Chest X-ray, AP view. Patient: 61 years old, sex F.
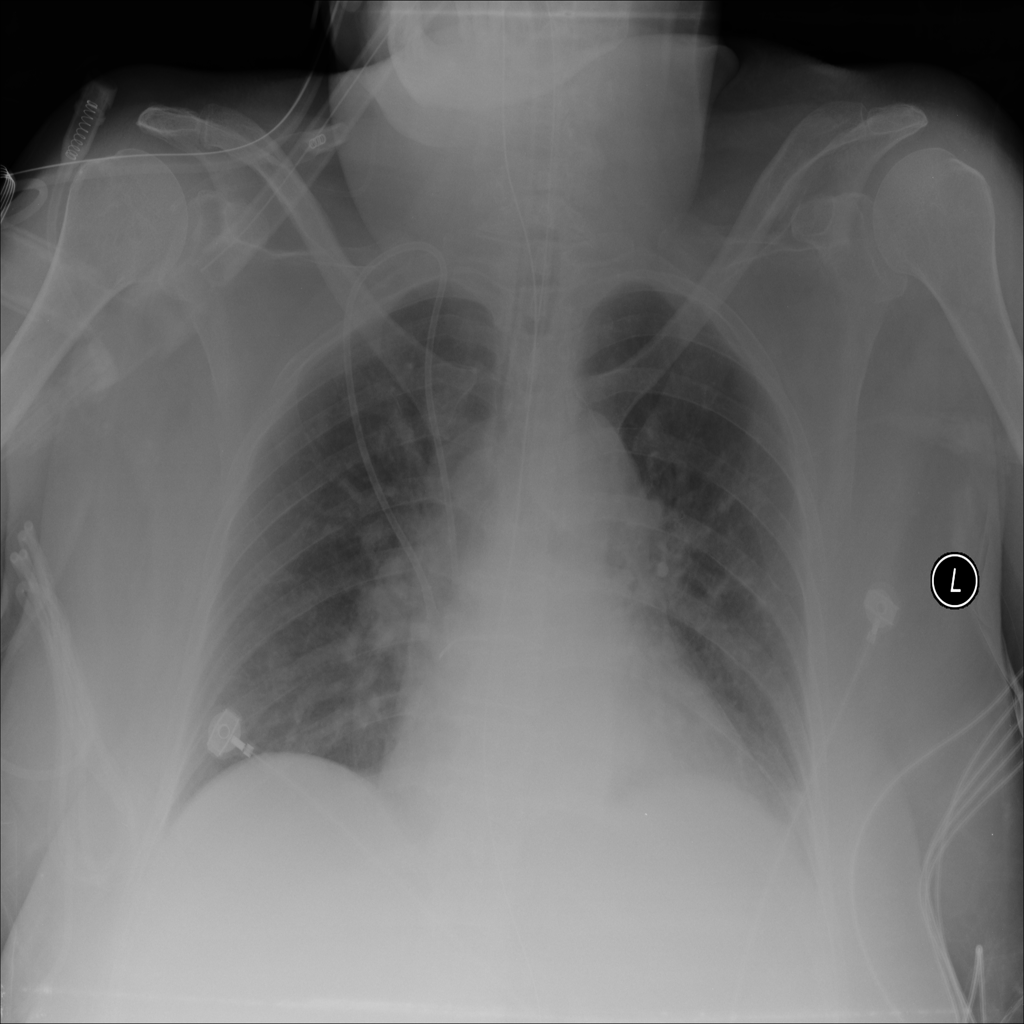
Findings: No Finding